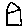
Label: house